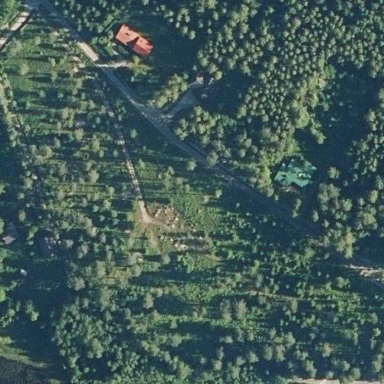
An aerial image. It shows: Cemetery.